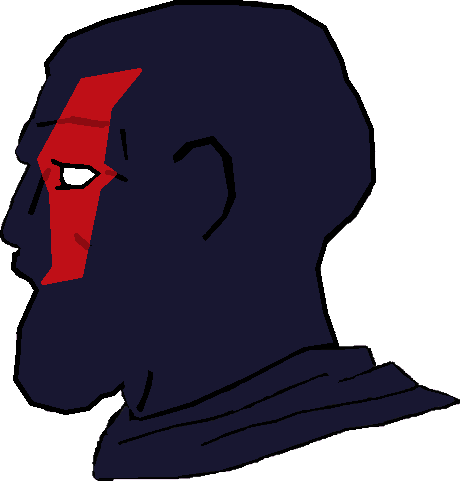
Label: 4_Yes_Chad